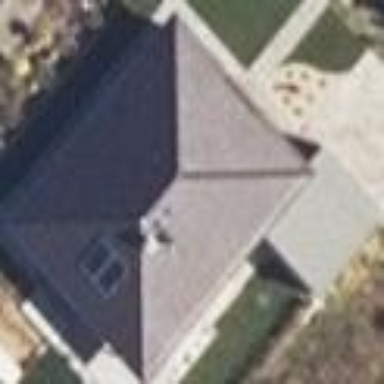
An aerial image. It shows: Simple house.